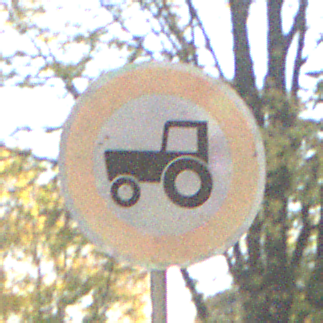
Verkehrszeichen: VerbotKraftfahrzeugeZuegeNichtSchneller25
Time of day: SunriseSunset
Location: Outdoor (Urban)
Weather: PartlyCloudy
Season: Autumn
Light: Natural